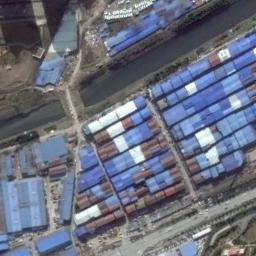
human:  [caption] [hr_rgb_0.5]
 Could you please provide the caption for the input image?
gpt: There are dense factories and roads in an industrial area, And there is a small river in the factory area .

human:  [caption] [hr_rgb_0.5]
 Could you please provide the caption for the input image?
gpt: There are many houses in the industrial area .

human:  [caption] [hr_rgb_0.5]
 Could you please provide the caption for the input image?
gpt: The industrial area has lots of neatly arranged blue workshops and other colors of workshops and a river is next to the industrial area .

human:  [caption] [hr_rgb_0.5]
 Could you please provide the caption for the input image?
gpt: The industrial area is not large .

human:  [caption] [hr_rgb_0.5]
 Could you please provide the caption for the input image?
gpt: There are many blue buildings and a river on the industrial area .